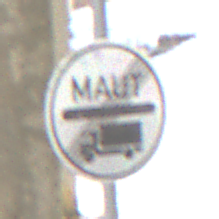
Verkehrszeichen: EndeMautpflicht
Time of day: MorningAfternoon
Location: Roofed (Suburban)
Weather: PartlyCloudy
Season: Winter
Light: Natural